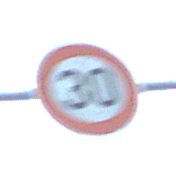
Verkehrszeichen: Geschwindigkeit30
Umgebung: Outdoor, Beach
Tageszeit: SunriseSunset
Wetter: PartlyCloudy
Licht: Natural
Jahreszeit: NotSpecified
Kontrast: MediumContrast